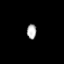
Tissue: prostate
Cell type: B cells
Senescence score: 0.7695
Nuclear area (px): 137
Mean DAPI intensity: 174.19